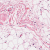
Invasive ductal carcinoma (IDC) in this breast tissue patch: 0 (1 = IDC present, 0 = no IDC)